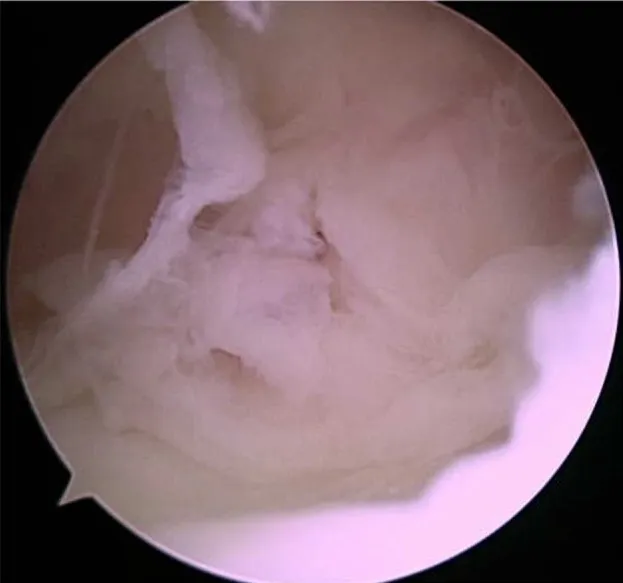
Bursoscopy image showing synovial proliferation within the cranial nuchal bursa.
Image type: endoscopy (arthroscopy)